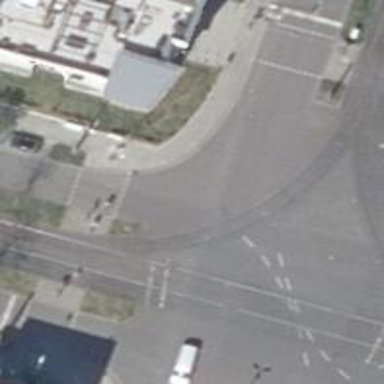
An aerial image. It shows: Tram level crossing on railway.